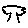
Label: tree